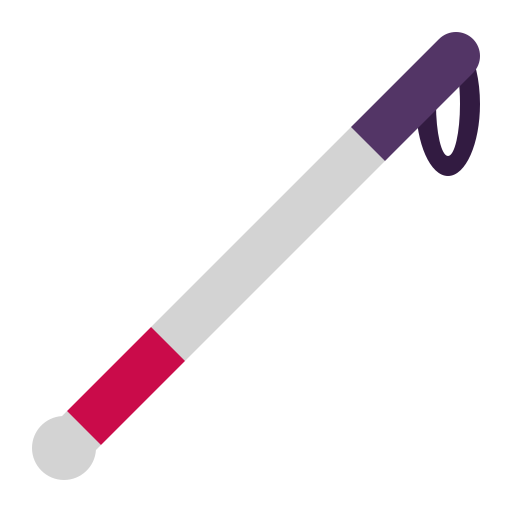
white cane flat